Question: hi guys i want to extract the most salient part of the image. for this purpose i want to use salient detector algorithm in java, and i want this to implement on a bitmap image. Let me tell u some thing that i cant use openCV for this so please help me to archive these with simple algorithms.
Here is the kind of thing what i want..
i have tried sobel filter first but that doesnt gave me this kind of result, by the way em talking only about salience part other result should not be considered.
thanx in advance
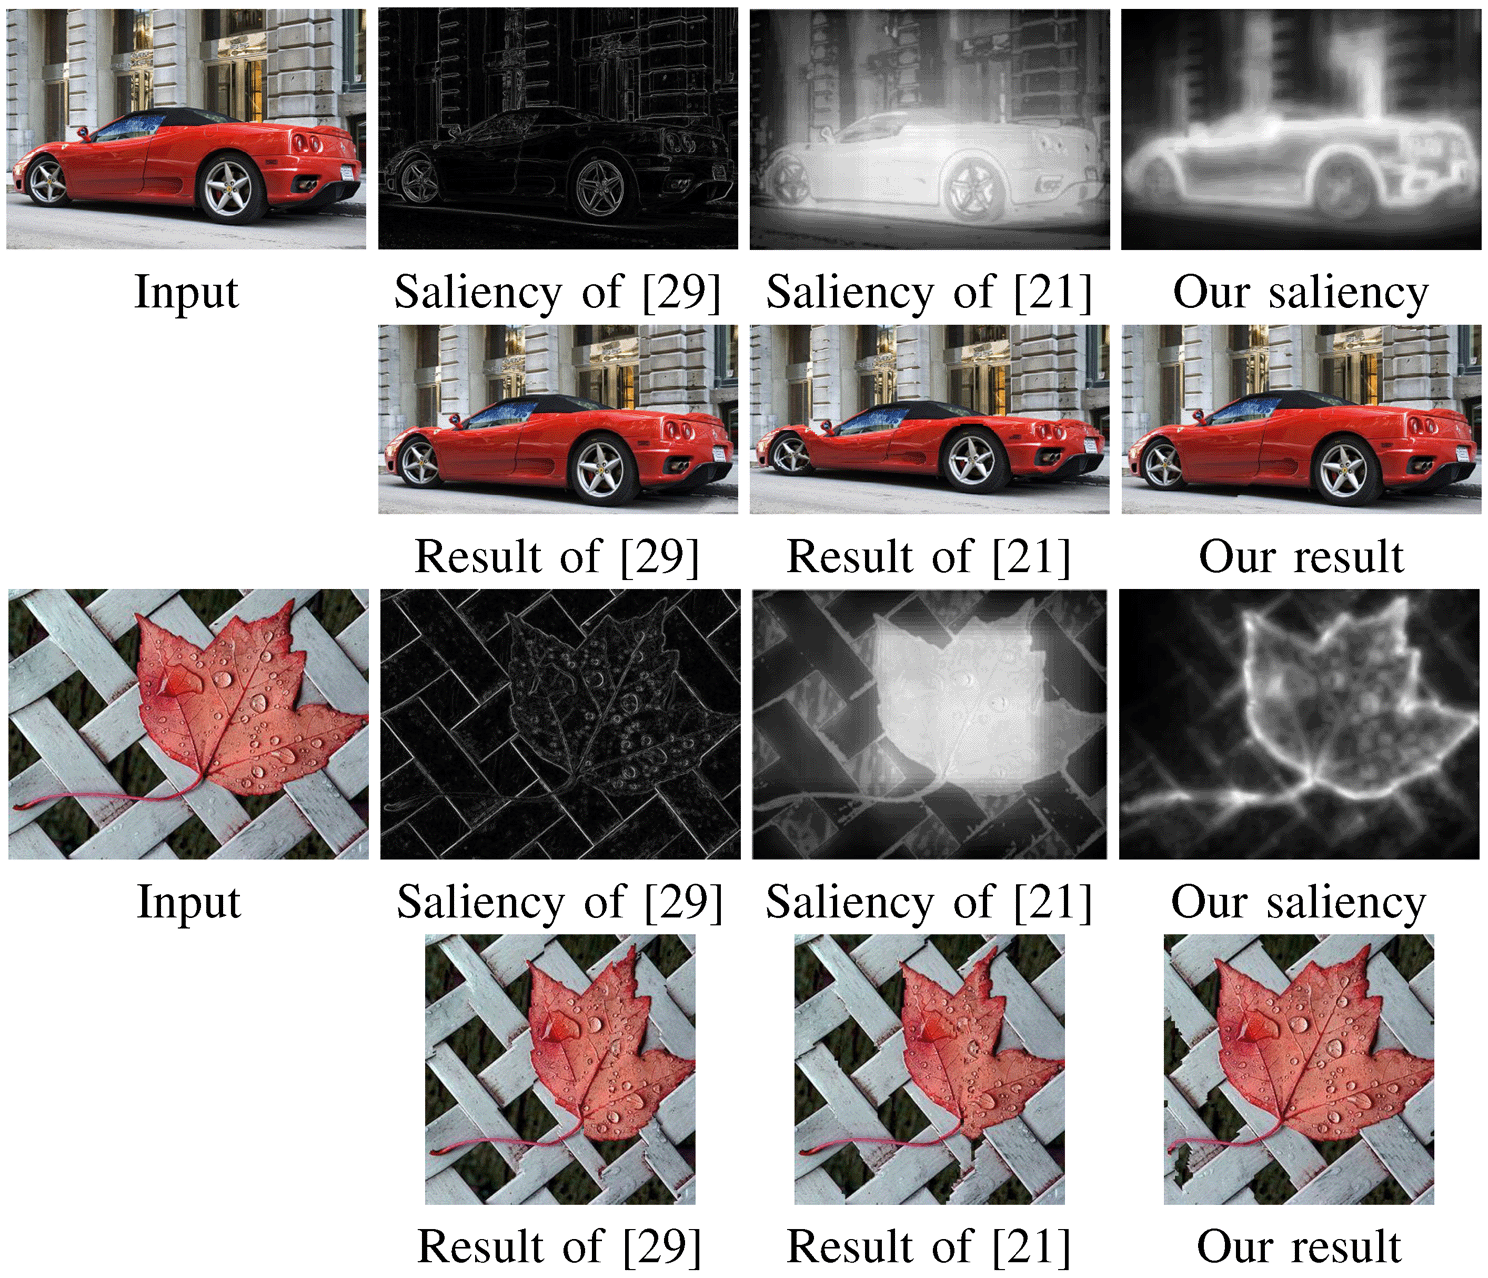
Answer: Obviously sobel filter wont give you results like that. It is an edge detector algorithm and not an algorithm for saliency detection.
Salient object in an image is that part of the image where all the human attention goes and rest part is mostly ignored by the vision of humans.
There are different kinds of saliency that you should study before implementing, like "Interest Points", "Class specific saliency" and "Generic Saliency". In my opinion, you are looking for "Generic Saliency".
You can try the saliency toolbox by Itti et. al., iNVT
Some other saliency detection algorithms include:
- - - -
I think CoDi saliency is the fastest algorithm, compared to above mentioned algorithms and will be suitable for mobile application.
I dont think anyone here in SO is going to implement that for you. Study the paper and use opencv for implementation.